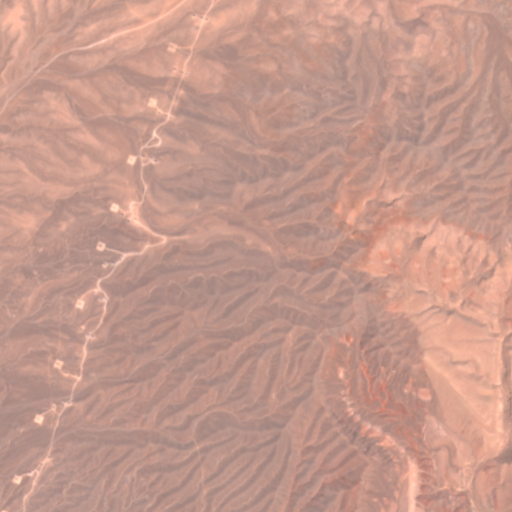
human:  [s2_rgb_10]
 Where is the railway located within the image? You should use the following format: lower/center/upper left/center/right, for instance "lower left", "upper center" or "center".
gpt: The railway is located in the left of the image.
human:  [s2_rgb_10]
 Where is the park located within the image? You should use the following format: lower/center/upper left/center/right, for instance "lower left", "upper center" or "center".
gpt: There is no park in the image.